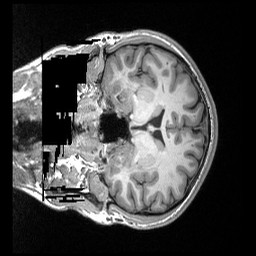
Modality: T1w
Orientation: coronal
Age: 21
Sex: male
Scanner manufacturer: siemens
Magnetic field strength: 3 T
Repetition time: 2.3 s
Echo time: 0.00298 s